Question: I try to build and push the docker image to GHCR (GitHub Container Registry).
Unfortunately, during the login process with 'docker/login-action@v1' action which uses a GITHUB_TOKEN as a password, I received an error.
'''
Error: Error response from daemon: Get "https://ghcr.io/v2/": denied: denied
'''
The entire workflow yaml manifest.
'''
name: Docker CI
on:
push:
branches: [ main ]
pull_request:
branches: [ main ]
jobs:
build-push:
name: Buid and push Docker image to GitHub Container registry
runs-on: ubuntu-latest
permissions:
packages: write
contents: read
steps:
- name: Checkout the repository
uses: actions/checkout@v2
- name: Login to GitHub Container registry
env:
GITHUB_USER: ${{ github.actor }}
GITHUB_TOKEN: ${{ secrets.GITHUB_TOKEN }}
uses: docker/login-action@v1
with:
registry: ghcr.io
username: $GITHUB_USER
password: $GITHUB_TOKEN
- name: Build and Push Docker Image
env:
REGISTRY: ghcr.io
OWNER: my-organization-name
IMAGE_NAME: ${{ github.repository }}
uses: docker/build-push-action@v2
with:
context: .
file: ./docker/Dockerfile
target: final
push: true
tags: |
$REGISTRY/$OWNER/$IMAGE_NAME:$(date +%s)
build-args: |
ENVIRONMENT=production
'''
The error screenshot.

Set up job stage.
'''
Current runner version: '2.285.1'
Operating System
Ubuntu
20.04.3
LTS
Virtual Environment
Environment: ubuntu-20.04
Version: 20211219.1
Included Software: https://github.com/actions/virtual-environments/blob/ubuntu20/20211219.1/images/linux/Ubuntu2004-README.md
Image Release: https://github.com/actions/virtual-environments/releases/tag/ubuntu20%2F20211219.1
Virtual Environment Provisioner
1.0.0.0-main-20211214-1
GITHUB_TOKEN Permissions
Contents: read
Metadata: read
Packages: write
Secret source: Actions
Prepare workflow directory
Prepare all required actions
Getting action download info
Download action repository 'actions/checkout@v2' (SHA:ec3a7ce113134d7a93b817d10a8272cb61118579)
Download action repository 'docker/login-action@v1' (SHA:42d299face0c5c43a0487c477f595ac9cf22f1a7)
Download action repository 'docker/build-push-action@v2' (SHA:a66e35b9cbcf4ad0ea91ffcaf7bbad63ad9e0229)
'''
Login to GitHub Container registry stage.
'''
Run docker/login-action@v1
with:
registry: ghcr.io
username: $GITHUB_USER
password: $GITHUB_TOKEN
ecr: auto
logout: true
env:
GITHUB_USER: my-github-username
GITHUB_TOKEN: ***
Logging into ghcr.io...
Error: Error response from daemon: Get "https://ghcr.io/v2/": denied: denied
'''
The repository I work with is private and belongs to the organization that I'm founding.
The GitHub documentation says that is recommended to use GITHUB_TOKEN instead of PAT. <URL>
> To authenticate to the Container registry within a GitHub Actions
workflow, use the GITHUB_TOKEN for the best security and experience.
If your workflow is using a personal access token (PAT) to
authenticate to ghcr.io, then we highly recommend you update your
workflow to use the GITHUB_TOKEN.
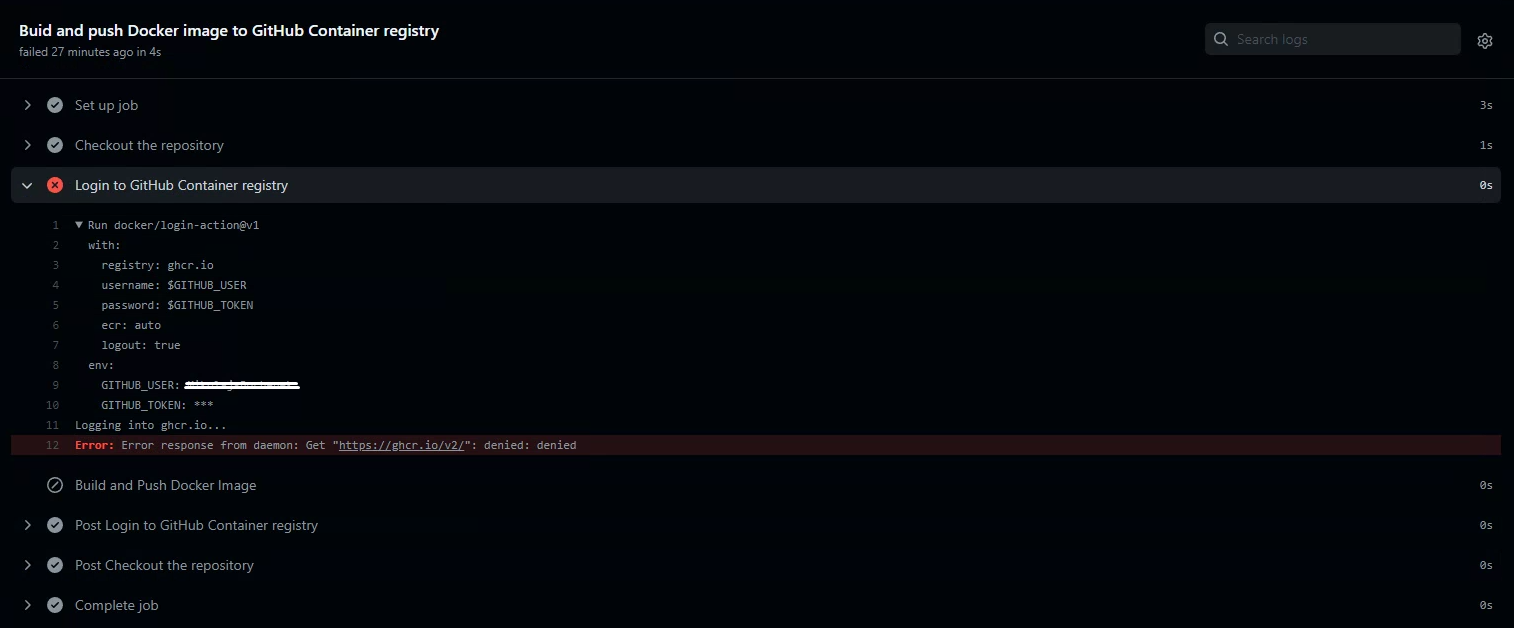
Answer: The issue is trying to use a environment variable 'GITHUB_TOKEN' as a password to which a secret '${{ secrets.GITHUB_TOKEN }}' was assigned.
Since the secret '${{ secrets.GITHUB_TOKEN }}' assigns directly to the password everything works fine.
'''
name: Docker CI
on:
push:
branches: [ main ]
pull_request:
branches: [ main ]
jobs:
build-push:
name: Buid and push Docker image to GitHub Container registry
runs-on: ubuntu-latest
permissions:
packages: write
contents: read
steps:
- name: Checkout the repository
uses: actions/checkout@v2
- name: Login to GitHub Container registry
uses: docker/login-action@v1
env:
GITHUB_USER: ${{ github.actor }}
GITHUB_TOKEN: ${{ secrets.GITHUB_TOKEN }}
with:
registry: ghcr.io
username: $GITHUB_USER
password: ${{ secrets.GITHUB_TOKEN }}
- name: Build and Push Docker Image
env:
REGISTRY: ghcr.io
OWNER: my-organization-name
IMAGE_NAME: ${{ github.repository }}
uses: docker/build-push-action@v2
with:
context: .
file: ./docker/Dockerfile
target: final
push: true
tags: |
$REGISTRY/$OWNER/$IMAGE_NAME:$(date +%s)
build-args: |
ENVIRONMENT=production
'''
Using env is still possible but the syntax is different.
Instead of this assignment
'''
password: $GITHUB_TOKEN
'''
This one should be used
'''
password: ${{ env.GITHUB_TOKEN }}
'''
If I understand it correctly, the first syntax can be used inside a workflow runner. In other cases in a workflow file the 'env context' should be used.
<URL>
> To use the value of an environment variable in a workflow file, you
should use the env context. If you want to use the value of an
environment variable inside a runner, you can use the runner operating
system's normal method for reading environment variables.